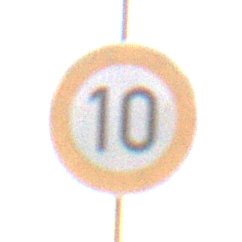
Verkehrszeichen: Geschwindigkeit10
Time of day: SunriseSunset
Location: Outdoor (RoadRail)
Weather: PartlyCloudy
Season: NotSpecified
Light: Natural